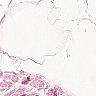
Metastatic tissue present: no